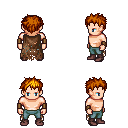
a pixel art fantasy rpg character, male body template, human, light skin, brown tattered cape, teal pants, dark blonde bedhead hairstyle, leather bracers, maroon shoes, four views (front, back, left, right), 2x2 character sprite sheet, small pixel art, hard edges, no anti-aliasing